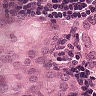
Metastatic tissue present: yes